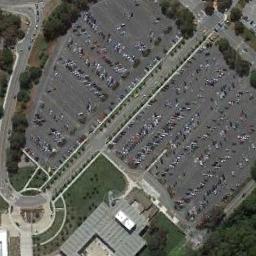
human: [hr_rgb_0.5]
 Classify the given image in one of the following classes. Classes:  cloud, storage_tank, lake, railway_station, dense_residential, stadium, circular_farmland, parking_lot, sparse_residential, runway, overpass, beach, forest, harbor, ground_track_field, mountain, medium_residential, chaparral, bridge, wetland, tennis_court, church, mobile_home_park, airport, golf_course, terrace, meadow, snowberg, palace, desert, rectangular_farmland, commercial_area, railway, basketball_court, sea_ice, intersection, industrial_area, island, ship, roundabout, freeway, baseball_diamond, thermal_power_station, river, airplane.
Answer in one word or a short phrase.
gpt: parking_lot